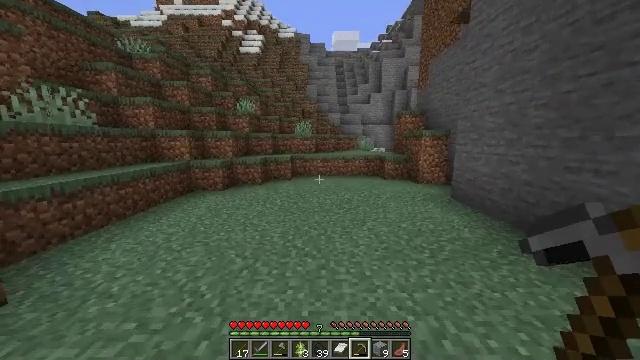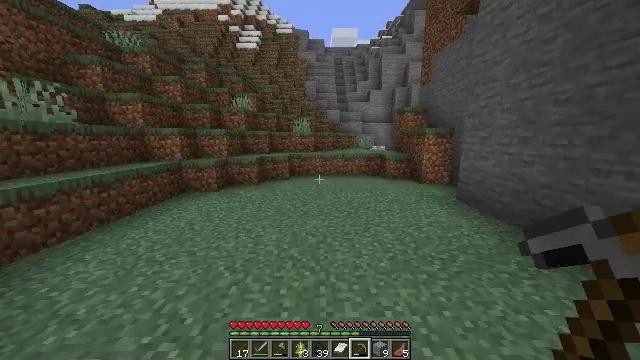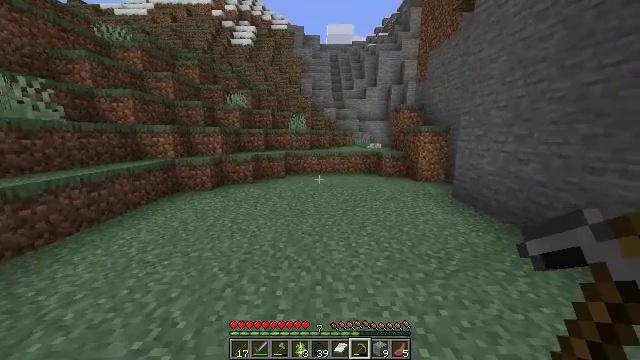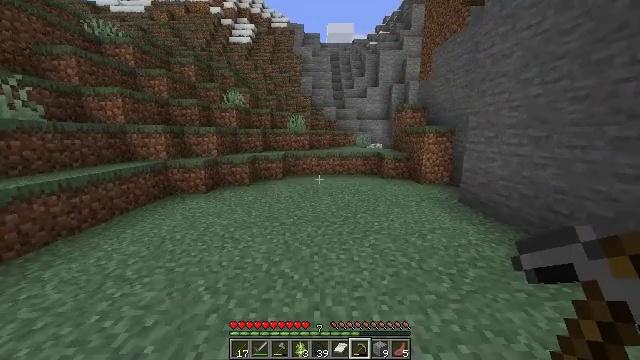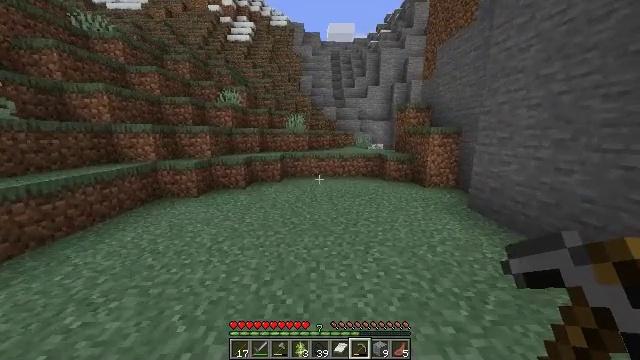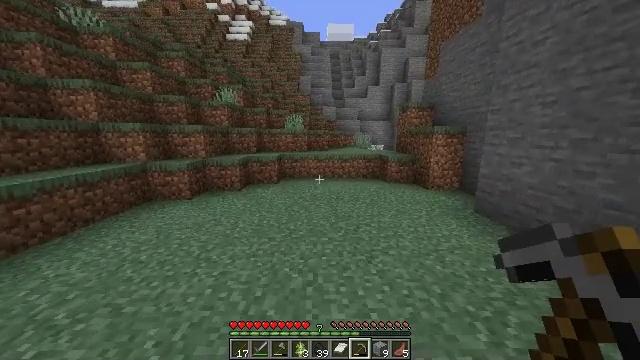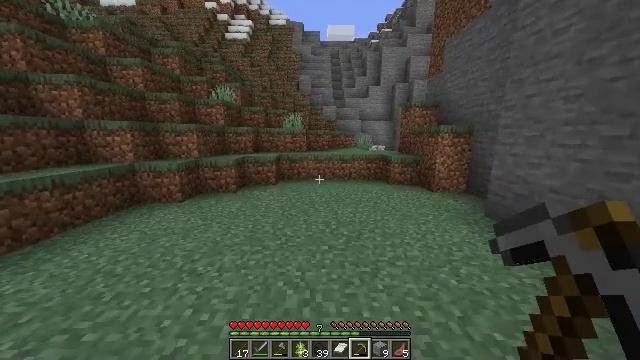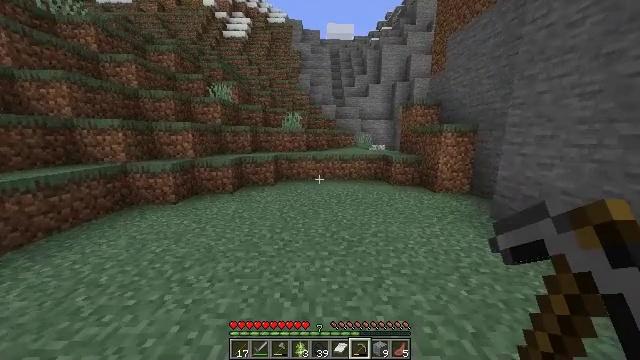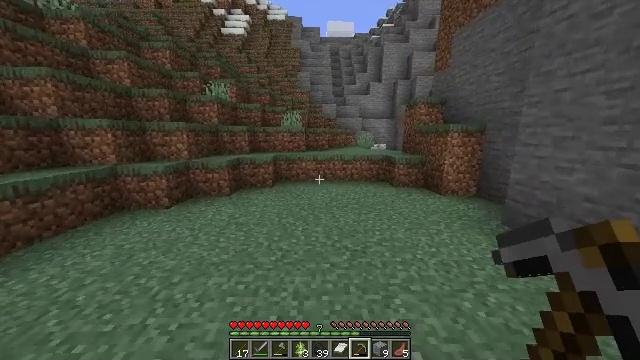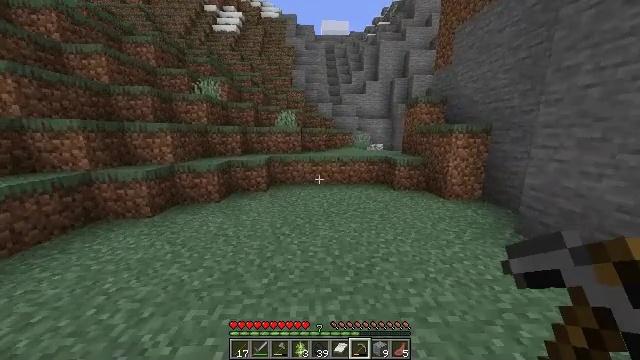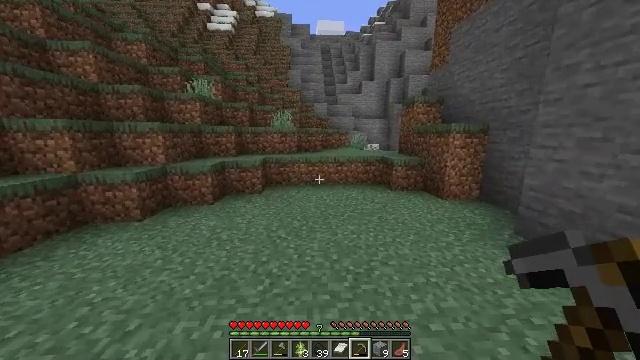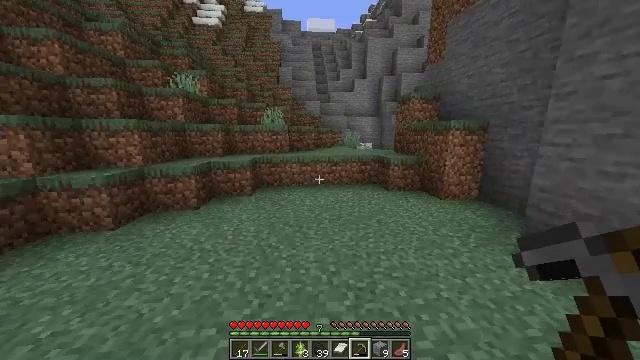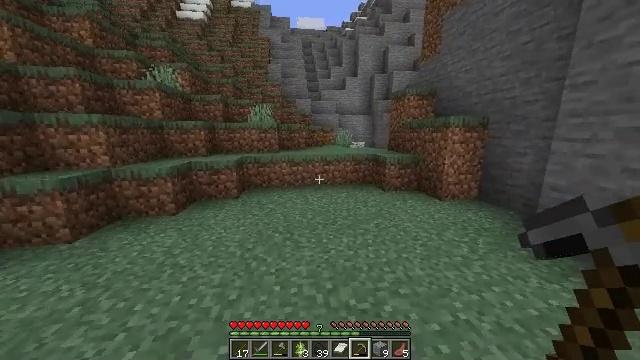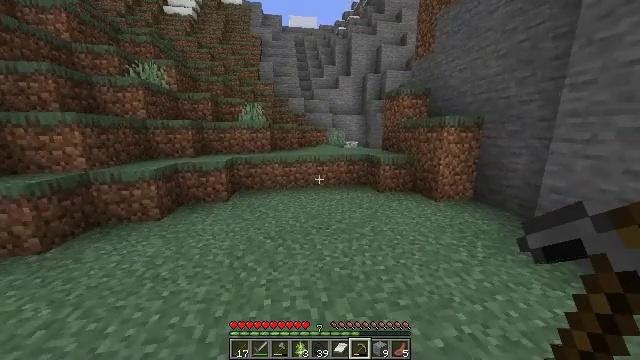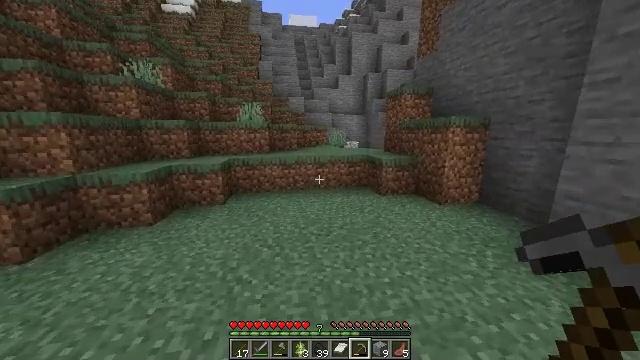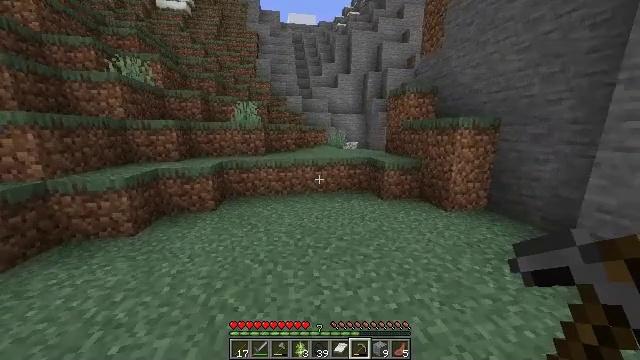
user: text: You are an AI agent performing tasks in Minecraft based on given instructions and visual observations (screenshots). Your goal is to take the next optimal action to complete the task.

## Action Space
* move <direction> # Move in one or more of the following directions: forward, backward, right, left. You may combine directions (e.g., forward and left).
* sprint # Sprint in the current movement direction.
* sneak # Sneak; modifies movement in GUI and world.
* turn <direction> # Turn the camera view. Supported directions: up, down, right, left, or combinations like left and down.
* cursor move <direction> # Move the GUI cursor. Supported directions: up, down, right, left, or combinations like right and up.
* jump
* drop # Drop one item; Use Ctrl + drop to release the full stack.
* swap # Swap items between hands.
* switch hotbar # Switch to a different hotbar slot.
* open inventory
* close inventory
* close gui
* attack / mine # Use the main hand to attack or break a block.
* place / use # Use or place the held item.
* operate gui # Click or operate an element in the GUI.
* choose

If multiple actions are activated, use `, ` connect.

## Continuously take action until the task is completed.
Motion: motion action
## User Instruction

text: Gather oak leaves by attacking.
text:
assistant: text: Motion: move forward, sprint
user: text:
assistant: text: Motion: move forward, sprint, turn right
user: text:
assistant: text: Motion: move forward, sprint
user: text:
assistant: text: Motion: move forward, sprint
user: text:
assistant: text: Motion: move forward, sprint
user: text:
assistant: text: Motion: move forward, sprint
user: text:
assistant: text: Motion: move forward, sprint
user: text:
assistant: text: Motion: move forward, sprint
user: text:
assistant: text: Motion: move forward, sprint, turn right
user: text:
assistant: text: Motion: move forward, sprint, turn right
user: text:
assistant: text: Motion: move forward, sprint, turn right
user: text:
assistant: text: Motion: move forward, sprint, turn right
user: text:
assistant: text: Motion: move forward, sprint, turn right
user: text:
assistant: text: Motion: move forward, sprint
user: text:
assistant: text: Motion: move forward, sprint
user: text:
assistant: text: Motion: move forward, sprint
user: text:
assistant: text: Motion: move forward, sprint
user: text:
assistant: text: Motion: move forward, sprint
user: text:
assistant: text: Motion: move forward, sprint
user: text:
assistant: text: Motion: move forward, sprint
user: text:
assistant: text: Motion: move forward, sprint
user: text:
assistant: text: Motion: move forward, sprint
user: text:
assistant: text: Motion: move forward, sprint
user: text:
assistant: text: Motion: move forward, sprint
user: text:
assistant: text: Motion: move forward, sprint
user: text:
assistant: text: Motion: move forward, sprint
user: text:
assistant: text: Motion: move forward, sprint
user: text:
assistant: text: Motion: move forward, sprint
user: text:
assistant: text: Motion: move forward, sprint
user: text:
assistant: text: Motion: move forward, sprint